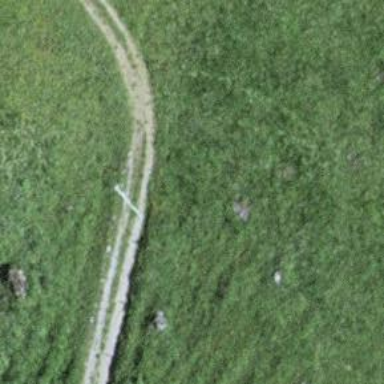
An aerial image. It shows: Gravel track with track type of grade3.